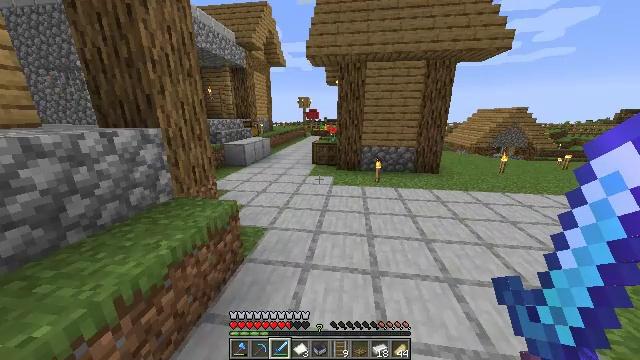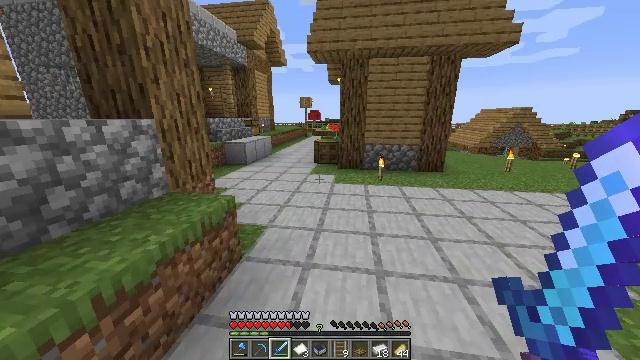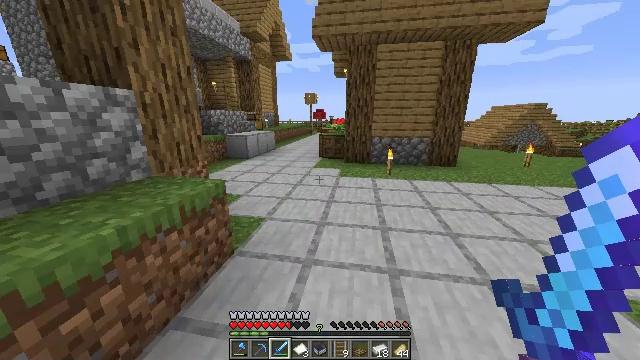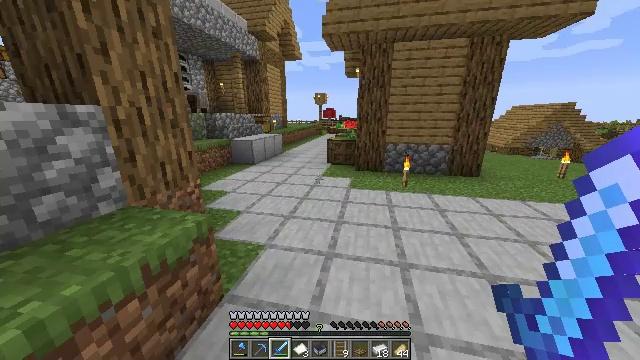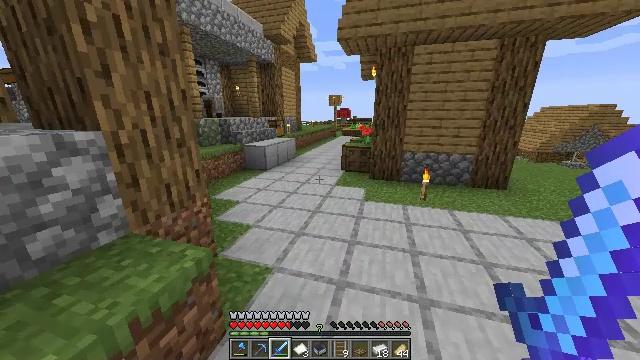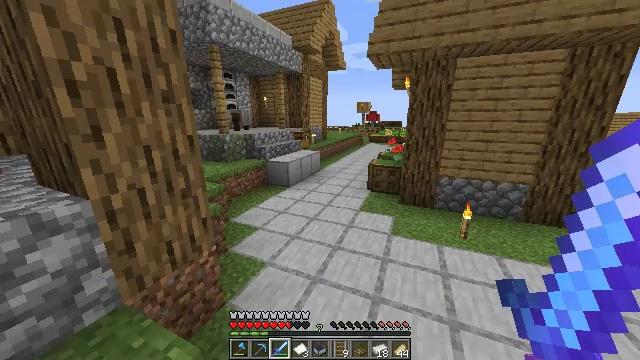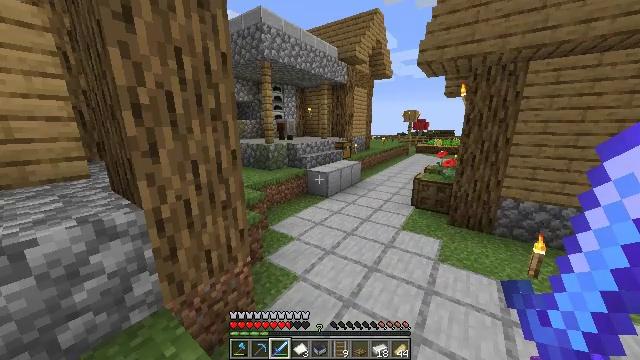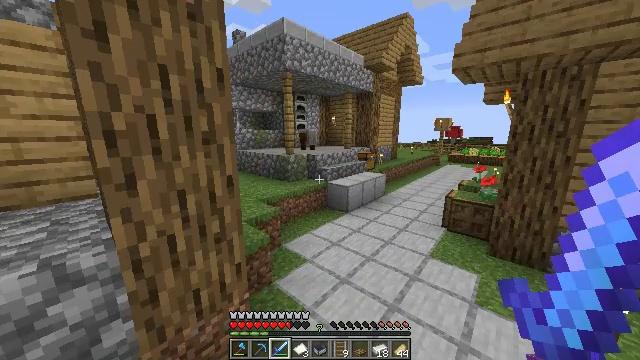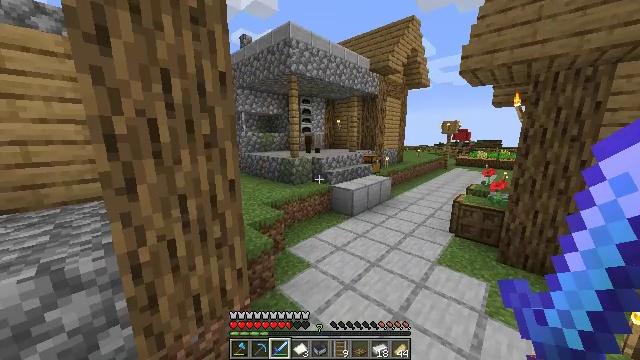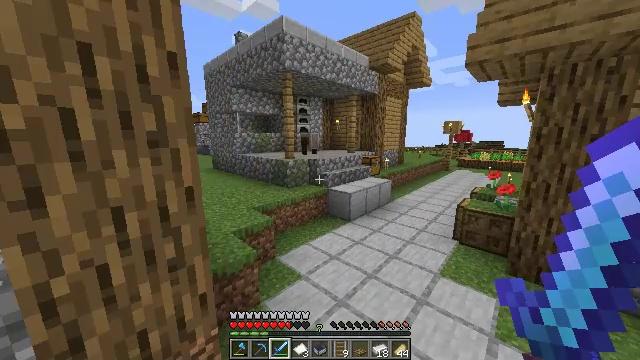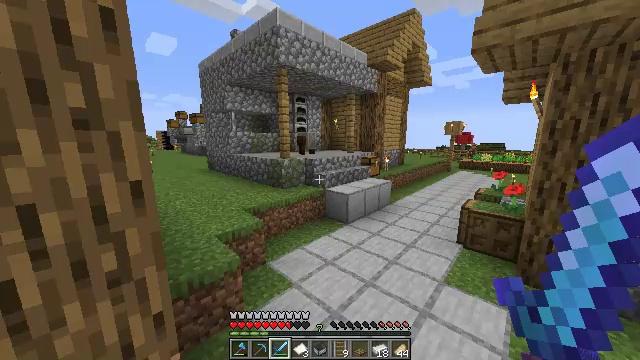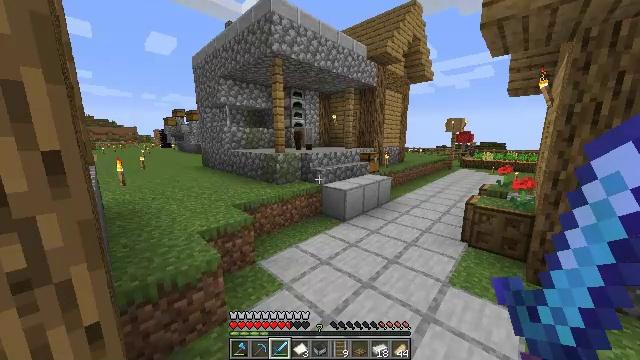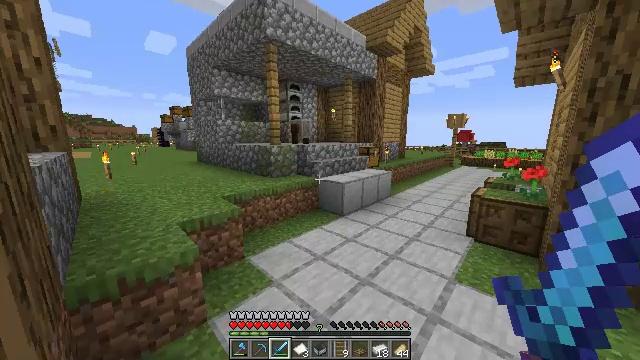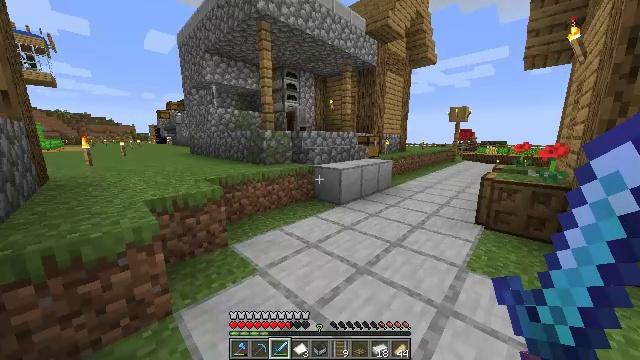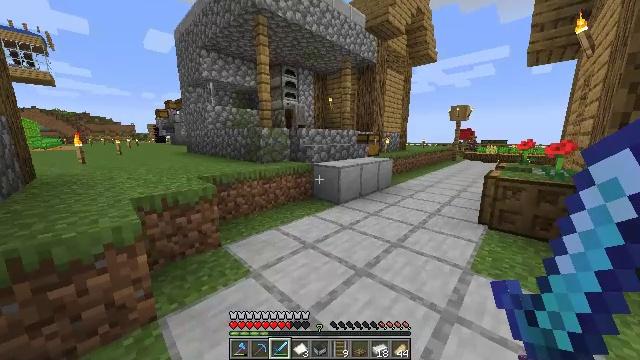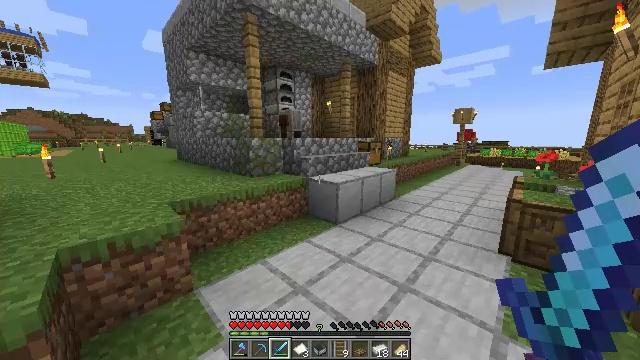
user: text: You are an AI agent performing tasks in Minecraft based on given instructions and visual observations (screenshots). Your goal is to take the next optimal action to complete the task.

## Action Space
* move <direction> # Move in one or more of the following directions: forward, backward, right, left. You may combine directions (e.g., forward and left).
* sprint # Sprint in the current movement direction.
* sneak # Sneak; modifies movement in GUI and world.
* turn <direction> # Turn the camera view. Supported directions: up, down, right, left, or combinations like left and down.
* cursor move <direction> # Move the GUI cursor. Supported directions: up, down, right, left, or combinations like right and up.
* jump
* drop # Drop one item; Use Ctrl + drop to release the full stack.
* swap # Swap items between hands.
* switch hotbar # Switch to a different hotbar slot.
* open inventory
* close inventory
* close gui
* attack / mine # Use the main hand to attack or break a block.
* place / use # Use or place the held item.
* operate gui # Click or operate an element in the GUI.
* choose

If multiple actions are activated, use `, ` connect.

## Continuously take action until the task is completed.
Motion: motion action
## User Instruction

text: Cut down the sugar cane stalks.
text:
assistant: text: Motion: move forward, jump
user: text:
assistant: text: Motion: move forward, turn left, jump
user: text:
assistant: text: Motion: move forward, sprint, turn left, jump
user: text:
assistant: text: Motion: move forward, sprint, turn left, jump
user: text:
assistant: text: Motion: move forward, sprint, turn left, jump
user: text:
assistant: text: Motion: move forward, sprint, turn left and up, jump
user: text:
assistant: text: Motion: move forward, turn left and up, jump
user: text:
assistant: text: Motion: move forward, turn left, jump
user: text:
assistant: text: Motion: move forward, jump
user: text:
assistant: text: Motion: move forward, jump
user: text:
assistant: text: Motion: move forward, jump
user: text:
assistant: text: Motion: move forward, jump
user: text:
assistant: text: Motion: move forward, jump
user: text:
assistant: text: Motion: move forward, sprint, jump
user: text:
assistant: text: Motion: move forward, sprint, jump
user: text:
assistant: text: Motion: move forward, sprint, turn left, jump
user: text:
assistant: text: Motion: move forward, sprint, turn left, jump
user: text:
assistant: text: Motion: move forward, turn left, jump
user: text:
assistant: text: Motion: move forward, turn left, jump
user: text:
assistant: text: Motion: move forward, turn left, jump
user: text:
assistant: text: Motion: move forward, turn left, jump
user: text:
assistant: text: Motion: move forward, turn left, jump
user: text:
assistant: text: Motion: move forward, turn left, jump
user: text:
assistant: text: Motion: move forward, turn left, jump
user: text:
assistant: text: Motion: move forward, sprint, turn left, jump
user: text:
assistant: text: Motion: move forward, sprint, turn left, jump
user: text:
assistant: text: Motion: move forward, sprint, jump
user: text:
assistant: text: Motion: move forward, sprint, jump
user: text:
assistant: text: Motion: move forward, sprint, jump
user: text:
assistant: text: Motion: move forward, jump